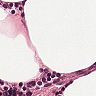
Metastatic tissue present: no